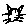
Label: cat